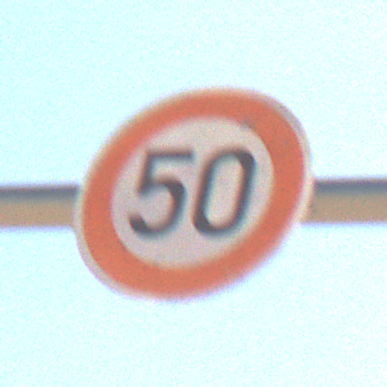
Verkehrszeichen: Geschwindigkeit50
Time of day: Midday
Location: Outdoor (Nature)
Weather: Clear
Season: NotSpecified
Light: Natural